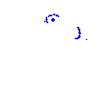
Particle: proton